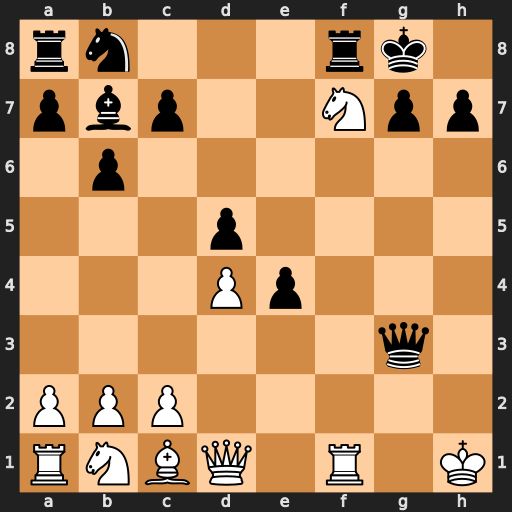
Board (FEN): rn3rk1/pbp2Npp/1p6/3p4/3Pp3/6q1/PPP5/RNBQ1R1K
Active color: w
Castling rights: -
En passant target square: -
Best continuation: Nh6+ gxh6 Rg1